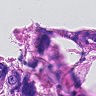
Metastatic tissue present: yes